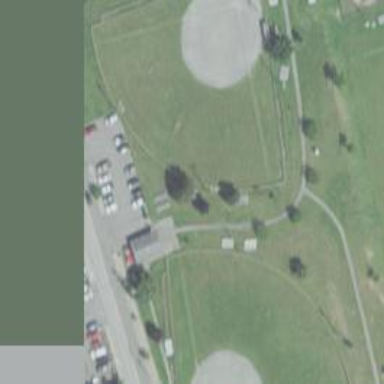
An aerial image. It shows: Baseball pitch for leisure land activities.